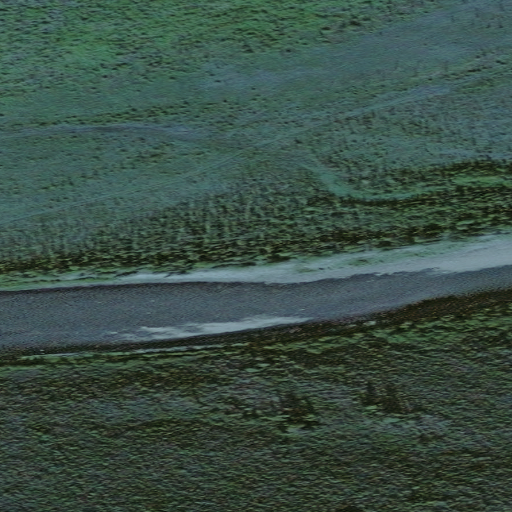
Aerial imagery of bar in Alaska named Pitkas Bar containing only unknown